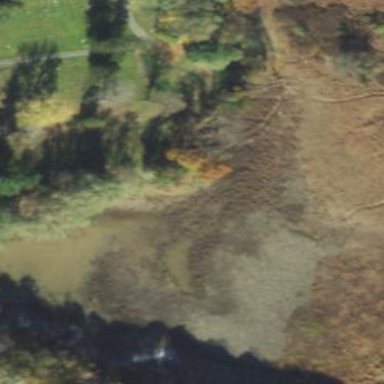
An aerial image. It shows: Beautiful wet meadow natural wetland.